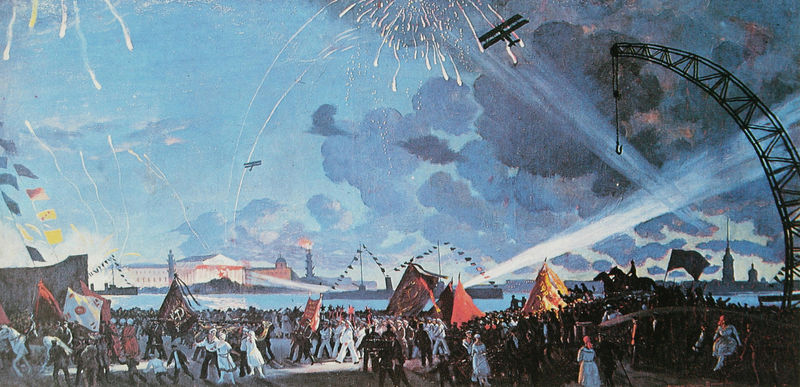
Titel: Nächtliches Fest an der Newa
Künstler: Boris Kustodijew
Standort: Moskau
Institution: Zentralmuseum der Revolution
Schlagwörter: blau, feuer, himmel, kampf, mann, meer, wasser, weiß, wolken, aquarell, fluss, frauen, gelb, landschaft, menschen, stadt, abend, bunt, frau, hell, licht, männer, schwarz, eis, rot, schloss, wiese, wolke, fest, leute, feier, horizont, kirche, kind, publikum, rosa, pferd, pferde, reiter, turm, aussicht, schiff, schiffe, fahnen, fahne, flagge, russland, farbe, amerika, silhouette, scheinwerfer, hafen, kuppel, brand, dampfer, krieg, soldaten, segler, panorama, flamme, türme, kran, festung, druck, sichel, militär, demonstration, rennen, jahrmarkt, menschenmenge, ritter, wimpel, hammer, umzug, flaggen, matrosen, parade, feierlichkeit, show, zelt, zelte, rummel, börse, merr, istanbul, volksfest, petersburg, funken, feuerwerk, massen, absturz, flieger, flugzeug, kommunismus, volksmenge, sylvester, fahen, flugzeuge, doppeldecker, flughzeug, flutlicht, fänchen, tipis, panorame, feuerwek, pfrd, volte, farbe blau, flugschau, militarismus, sovjetunion, feierlichkeiten